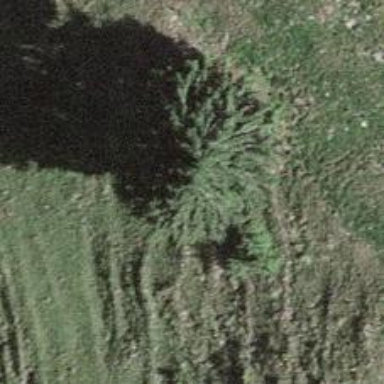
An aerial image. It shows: Beautiful tree in nature.